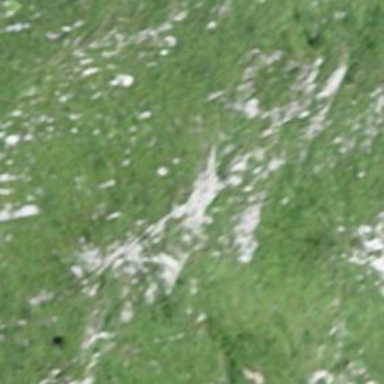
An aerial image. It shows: Natural cliff.